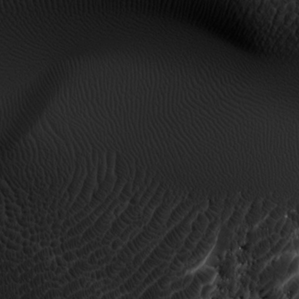
Label: non_frost